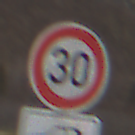
Verkehrszeichen: Geschwindigkeit30
Zusatzzeichen unten: HinweisDurchSinnbild14
Umgebung: Outdoor, Nature
Tageszeit: MorningAfternoon
Wetter: PartlyCloudy
Licht: Natural
Jahreszeit: NotSpecified
Kontrast: HighContrast